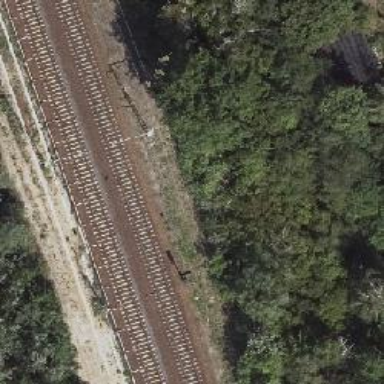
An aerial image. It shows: Railway signal.